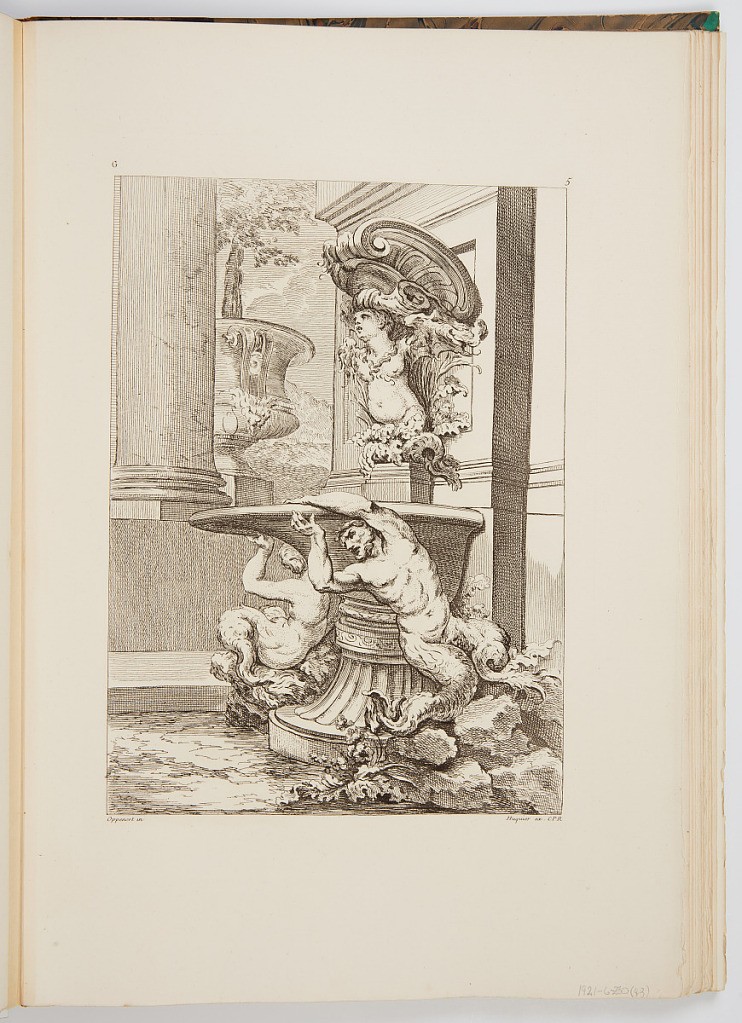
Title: Fountain Design
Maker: Gilles-Marie Oppenord, French, 1672–1742
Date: ca. 1900
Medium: Photomechanical print
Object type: Bound print
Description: Fountain design engaged with a wall, and has a basin held up by anguipeds and a an anguiped term under a projecting cartouche. The plate is signed and numbered.